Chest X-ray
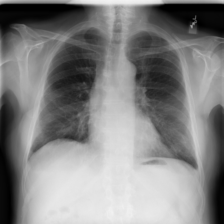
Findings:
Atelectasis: negative
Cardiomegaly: negative
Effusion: negative
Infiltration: negative
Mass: negative
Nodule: negative
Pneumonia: negative
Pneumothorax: negative
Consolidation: negative
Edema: negative
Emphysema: negative
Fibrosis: negative
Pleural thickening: negative
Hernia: negative